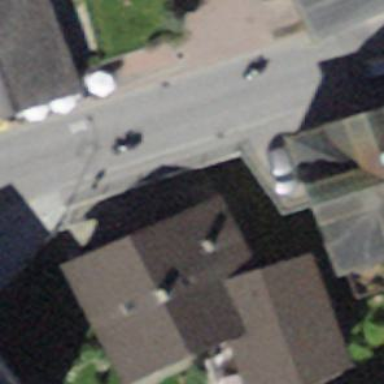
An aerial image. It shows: Residential building with hipped roof that is oriented across.